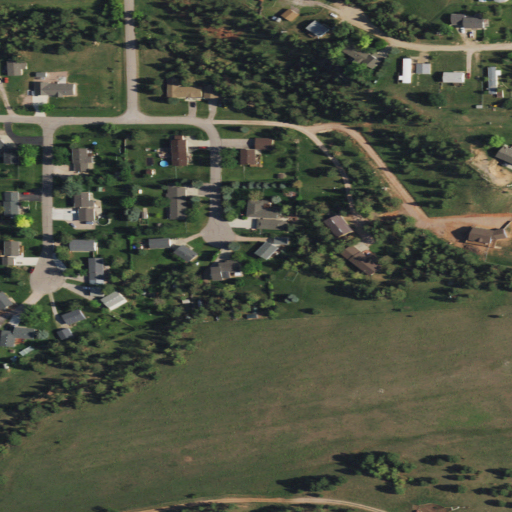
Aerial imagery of valley in South Dakota named Wards Canyon containing open development, low intensity development, grassland, evergreen forest, and medium intensity development